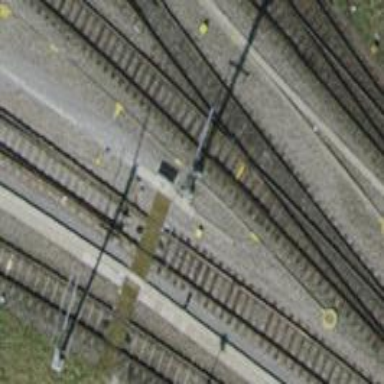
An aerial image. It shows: Yard with single rail track. The railway track is electrified with contact line for service purposes.